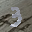
Label: 3